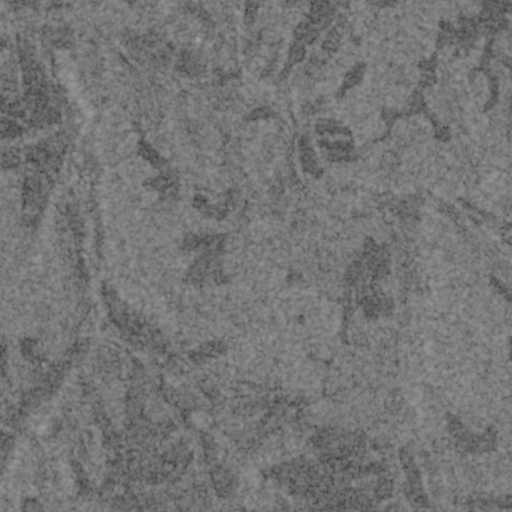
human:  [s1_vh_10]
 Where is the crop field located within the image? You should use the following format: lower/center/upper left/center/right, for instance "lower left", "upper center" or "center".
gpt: The crop field is located in the upper left of the image.
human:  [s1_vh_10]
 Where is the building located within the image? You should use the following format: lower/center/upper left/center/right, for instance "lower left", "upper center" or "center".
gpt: The building is located in the lower right of the image.
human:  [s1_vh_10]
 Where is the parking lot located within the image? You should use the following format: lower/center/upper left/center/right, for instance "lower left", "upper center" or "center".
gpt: There is no parking lot in the image.

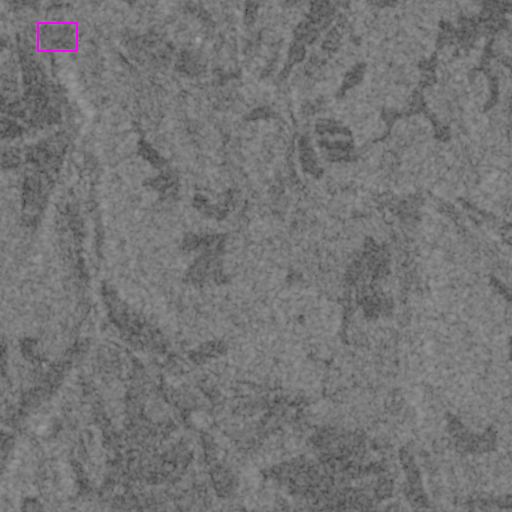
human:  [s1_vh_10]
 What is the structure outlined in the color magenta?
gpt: The structure outlined in magenta is a crop field.
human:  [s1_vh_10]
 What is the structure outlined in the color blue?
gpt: There is no blue outline.